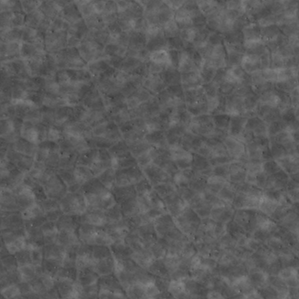
Label: non_frost